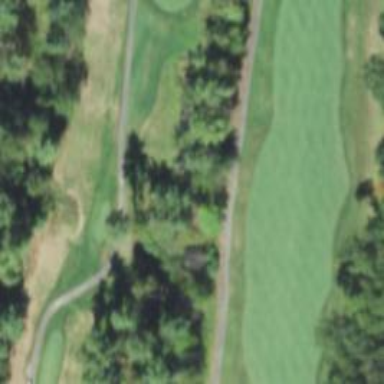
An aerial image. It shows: Path for both road and golf.